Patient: sex F, age 65
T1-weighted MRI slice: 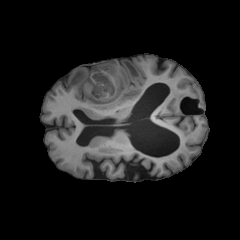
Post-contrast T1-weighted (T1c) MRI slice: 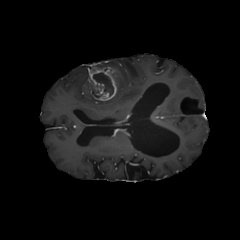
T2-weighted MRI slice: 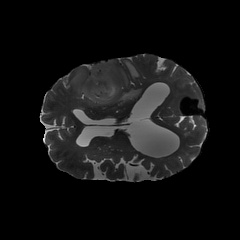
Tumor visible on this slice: yes
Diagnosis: Glioblastoma, IDH-wildtype
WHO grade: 4